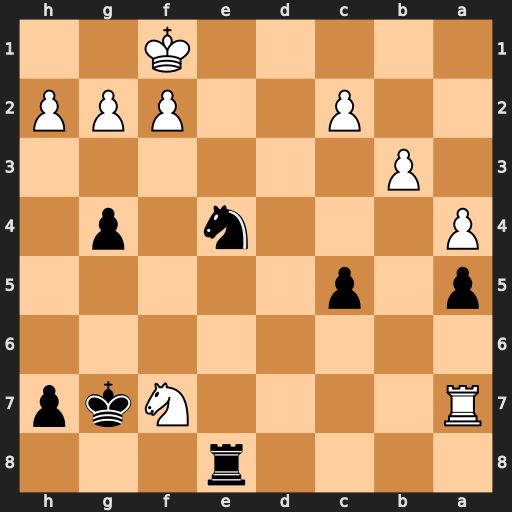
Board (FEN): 4r3/R4Nkp/8/p1p5/P3n1p1/1P6/2P2PPP/5K2
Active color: b
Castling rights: -
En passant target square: -
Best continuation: Nd2+ Kg1 Re1#